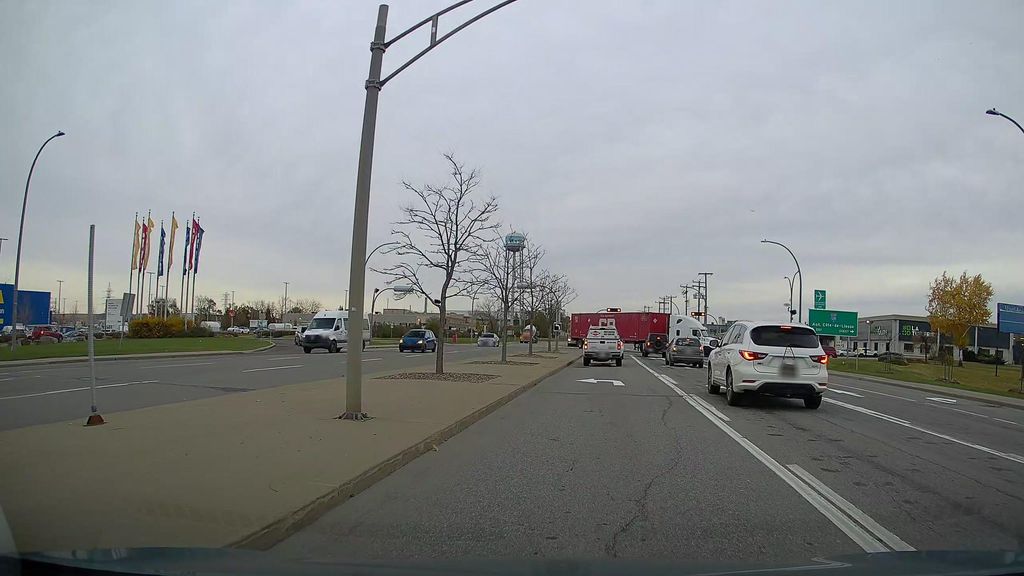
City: montreal